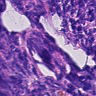
Metastatic tissue present: no